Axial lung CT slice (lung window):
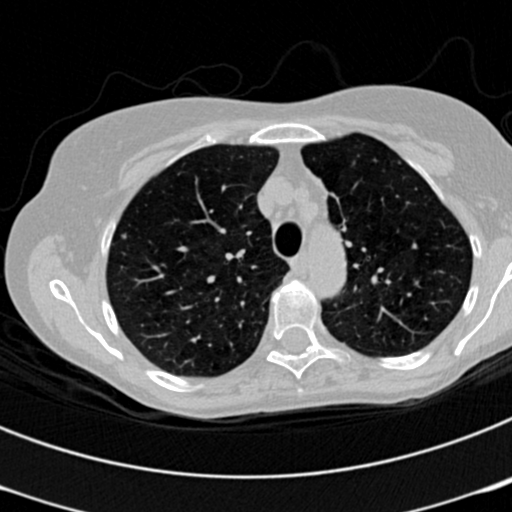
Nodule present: yes
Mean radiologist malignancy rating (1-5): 2